Question: So, i'm trying to pass multiple parameters from fiddler to my web api, using 'FormDataCollection.ReadAsNameValueCollection()'.
Problem is everytime is send my data, 'formData' comes back as null. I'm not sure what I'm doing wrong here. I've tried decorating 'formData' with a '[FromBody]' attribute. Also registered 'JsonMediaTypeFormatter()' in the global.asax class.
Any help would be much appreciated.
Please see code below:
'''
[HttpPost]
public HttpResponseMessage PostAccount([FromBody]FormDataCollection formData)
{
if (formData != null)
{
var nValueCol = formData.ReadAsNameValueCollection();
var account = new Account()
{
Email = nValueCol["email"],
Password = nValueCol["password"],
AgreedToTerms = Convert.ToBoolean(nValueCol["agreesToTerms"]),
//LocationAccountCreated = DbGeography.FromText(nValueCol["userLocation"])
};
var userProfile = new UserProfile()
{
FirstName = nValueCol["firstName"],
LastName = nValueCol["lastName"],
DateOfBirth = Convert.ToDateTime(nValueCol["dateOfBirth"])
};
var newAcc = _accountService.CreateAccount(account.Email, userProfile.FirstName, userProfile.LastName,
userProfile.DateOfBirth, account.Email, account.AgreedToTerms,
account.LocationAccountCreated);
var response = Request.CreateResponse(HttpStatusCode.Created);
return response;
}
else
return Request.CreateResponse(HttpStatusCode.NotAcceptable);
}
'''
Sample request:

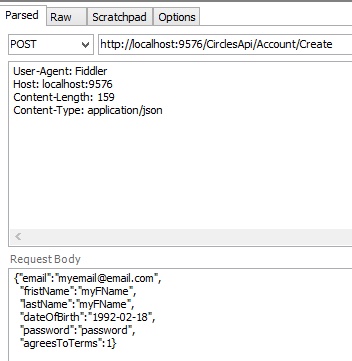
Answer: 'FormDataCollection' is normally associated with 'application/x-www-form-urlencoded' media type.
Your screen shot shows you are trying to send json data. If you don't have a concrete data type for your data and you want to send it as Json you can use an 'IDictionary<string,string>' which will be mapped by the model binder successfully.
You action will look something like...
'''
[HttpPost]
public HttpResponseMessage PostAccount([FromBody]IDictionary<string, string> formData) {
if (formData != null) {
var nValueCol = formData;
//...other code removed for brevity, but can basically stay the same
var response = Request.CreateResponse(HttpStatusCode.Created);
return response;
} else
return Request.CreateResponse(HttpStatusCode.NotAcceptable);
}
'''
Based on your code and the information from your fiddler screen shot, a TestController was created, a request was tested with fiddler like...
'''
POST http://localhost:35979/api/account/create HTTP/1.1
User-Agent: Fiddler
Host: localhost:35979
Content-Type: application/json
Content-Length: 76
{"email":"myemail@email.com",
"firstname":"myFName",
"lastName":"myLName"}
'''
...and the 'formData' was populate with the 3 fields and their data.